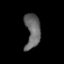
Tissue: prostate
Cell type: Fibroblasts
Senescence score: 0.6996
Nuclear area (px): 514
Mean DAPI intensity: 102.267